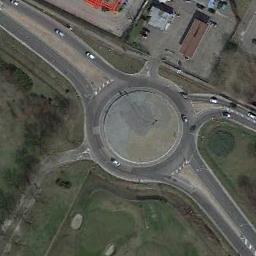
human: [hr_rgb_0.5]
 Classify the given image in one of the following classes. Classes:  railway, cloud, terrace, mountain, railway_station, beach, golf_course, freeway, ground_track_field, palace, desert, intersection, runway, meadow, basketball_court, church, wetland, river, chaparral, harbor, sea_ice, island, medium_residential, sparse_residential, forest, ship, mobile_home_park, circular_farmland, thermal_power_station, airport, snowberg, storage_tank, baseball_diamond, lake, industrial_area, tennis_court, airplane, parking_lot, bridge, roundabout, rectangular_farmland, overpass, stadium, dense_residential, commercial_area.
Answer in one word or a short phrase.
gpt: roundabout